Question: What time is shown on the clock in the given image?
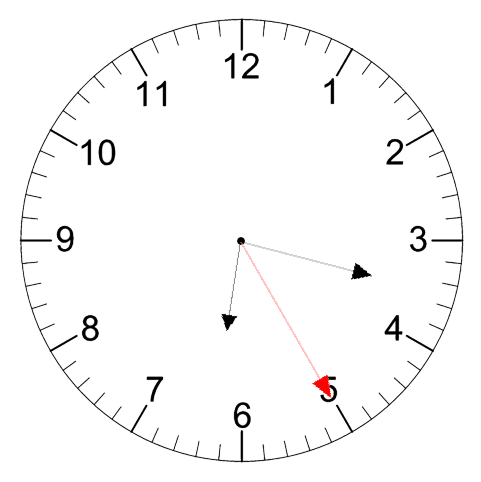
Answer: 06:17:25